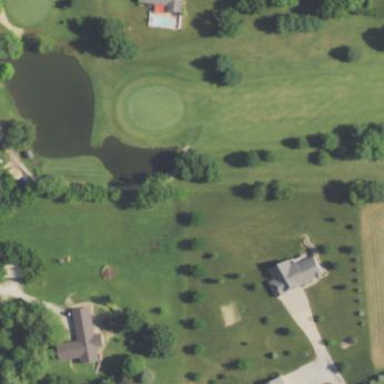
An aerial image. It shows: Water hazard on golf course.